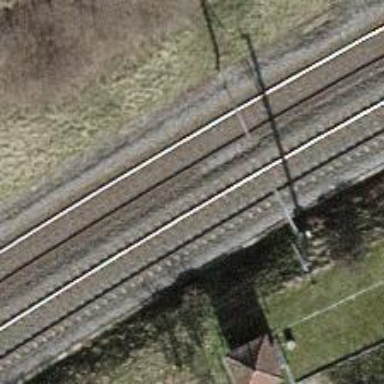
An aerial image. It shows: Single-track railway with electrified contact lines.